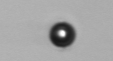
Label: bead